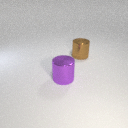
large purple metal cylinder in front of large brown metal cylinder